Question: I am trying to use the <URL> library to plot some data. The coordinates of the data points that I have are all . Consider for example the following 'CSV' table:
'''
ID,TYPE,USER,OS,FooBar,Country
a1,X,1S,iOS,foo,US
a2,Y,1S,Android,bar,US
'''
These are two data points, each having six attributes. The 'html' MWE that I have is the following:
'''
<!doctype html>
<link rel="stylesheet" type="text/css" href="d3.parcoords.css">
<script src="./d3.min.js"></script>
<script src="./d3.parcoords.js"></script>
<script src="./divgrid.js"></script>
<style>
/* data table styles */
#grid { height: 198px; }
.row, .header { clear: left; font-size: 12px; line-height: 18px; height: 18px; }
.row:nth-child(odd) { background: rgba(0,0,0,0.05); }
.header { font-weight: bold; }
.cell { float: left; overflow: hidden; white-space: nowrap; width: 100px; height: 18px; }
.col-0 { width: 180px; }
.col-1 { width: 80px; }
.col-2 { width: 180px; }
.col-3 { width: 150px;}
</style>
<title>Minimal Working Example</title>
<body>
<div id="visual" class="parcoords" style="width:1280px;height:350px"></div>
<p>Lines from the data</p>
<div id="grid"></div>
</body>
<!-- Setting and inserting the visualization and the corresponding table -->
<script>
var parcoords = d3.parcoords()("#visual").color("steelblue");
/*
Load the data and visualize it
*/
d3.csv('first-100.csv',function(data) {
parcoords.data(data)
.tickFormat(function(d) {return'';})
.render().brushable().reorderable();
var grid = d3.divgrid();
d3.select("#grid")
.datum(data.slice(0,30))
.call(grid)
.selectAll(".row")
.on({
"mouseover": function(d) { parcoords.highlight([d]) },
"mouseout": parcoords.unhighlight
});
// update data table on brush event
parcoords.on("brush", function(d) {
d3.select("#grid")
.datum(d.slice(0,30))
.call(grid)
.selectAll(".row")
.on({
"mouseover": function(d) { parcoords.highlight([d]) },
"mouseout": parcoords.unhighlight
});
});
});
</script>
'''
Unfortunately, as you can see in the screenshot, this plots only four (4) coordinates... I believe that the problem is somehow related to the fact that all the coordinates are strings, but I'm not sure.

Any suggestions how to correct this?
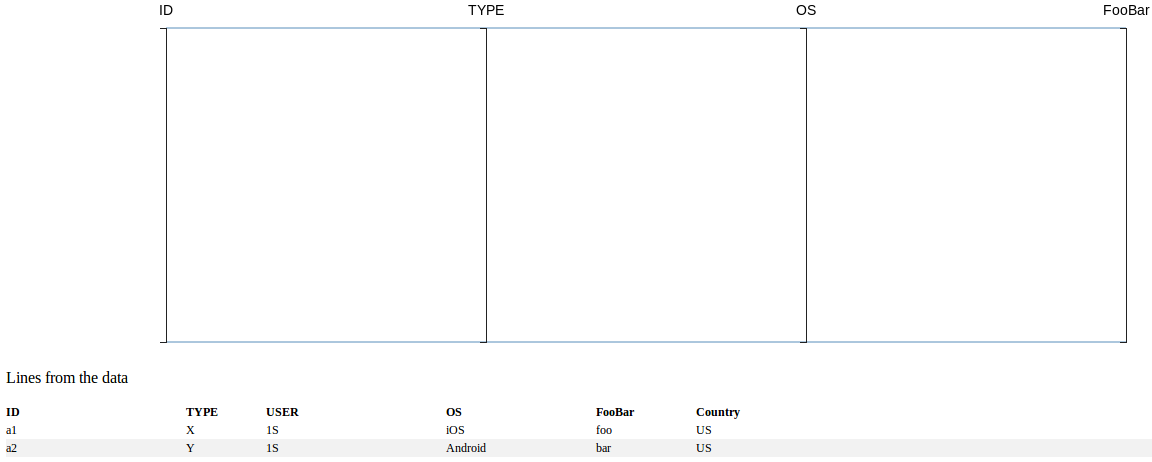
Answer: The problem is that the parallel coordinates library filters out dimensions that have fewer than two unique values in the dataset, which is the case for the 'USER' and 'Country' columns in your data.
The relevant source code is <URL>. Line 168 in the current version of d3.parcoords.js, and it originates in the 'autoscale.js' file in the 'src' directory. Here is the code in case the link breaks:
'''
// hack to remove ordinal dimensions with many values
pc.dimensions(pc.dimensions().filter(function(p,i) {
var uniques = yscale[p].domain().length;
if (__.types[p] == "string" && (uniques > 60 || uniques < 2)) {
return false;
}
return true;
}));
'''
One solution in your case, if you want to force the rendering of the two columns in question, is to simply comment out this block in the d3.parcoords.js file.
Here is a <URL> of your example where I have commented out the above code block. Now the output is as you expect. Hope that helps.